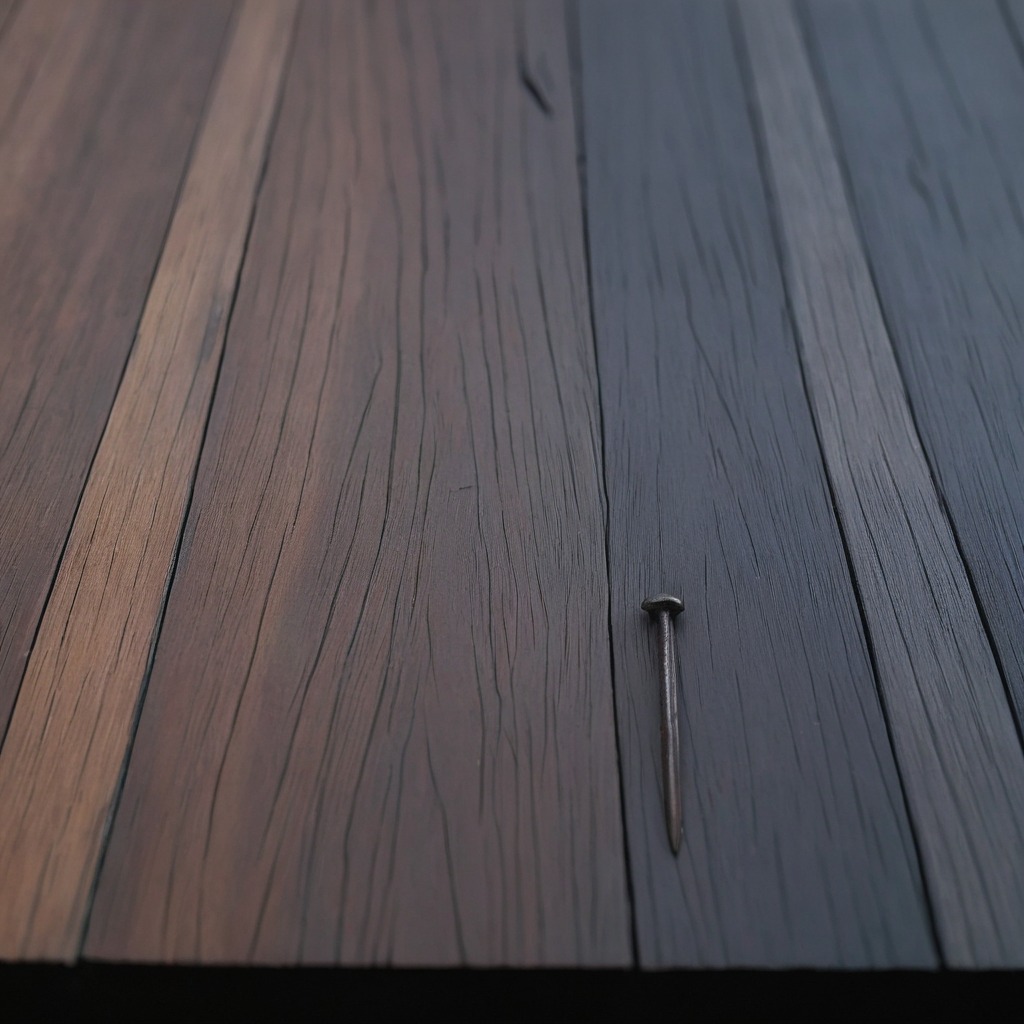
An iron nail is lying on the table.